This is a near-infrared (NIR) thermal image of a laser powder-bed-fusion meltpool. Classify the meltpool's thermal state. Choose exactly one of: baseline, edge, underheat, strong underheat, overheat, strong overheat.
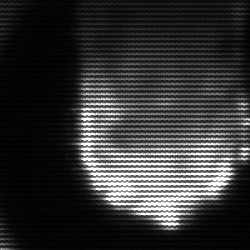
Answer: baseline